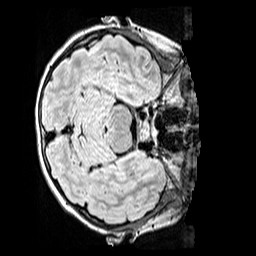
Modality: FLAIR
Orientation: axial
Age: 12
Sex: female
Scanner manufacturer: siemens
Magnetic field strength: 3 T
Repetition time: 5 s
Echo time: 0.388 s